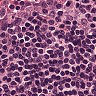
Metastatic tissue present: no